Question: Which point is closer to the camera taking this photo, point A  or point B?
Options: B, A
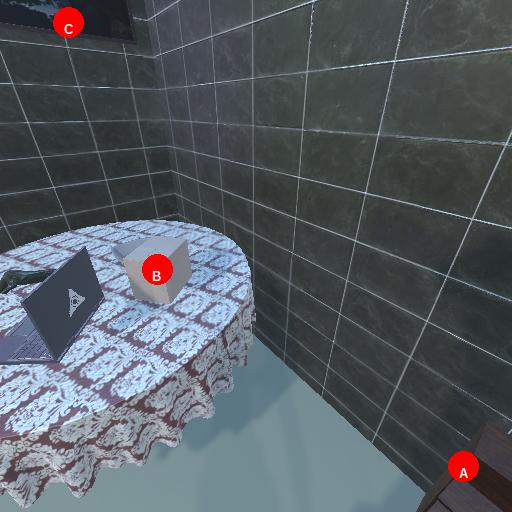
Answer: B